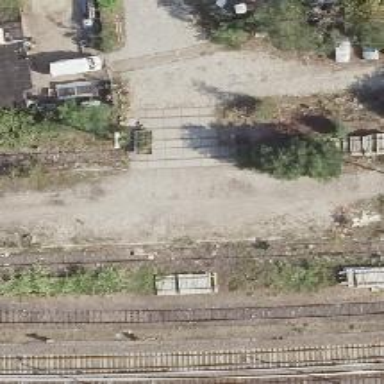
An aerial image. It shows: Disused railway.